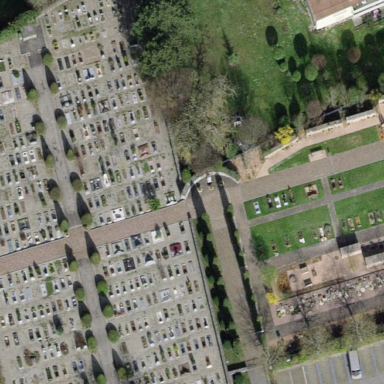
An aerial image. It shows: Cemetery.